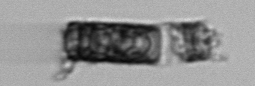
Label: Paralia_sulcata